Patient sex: F
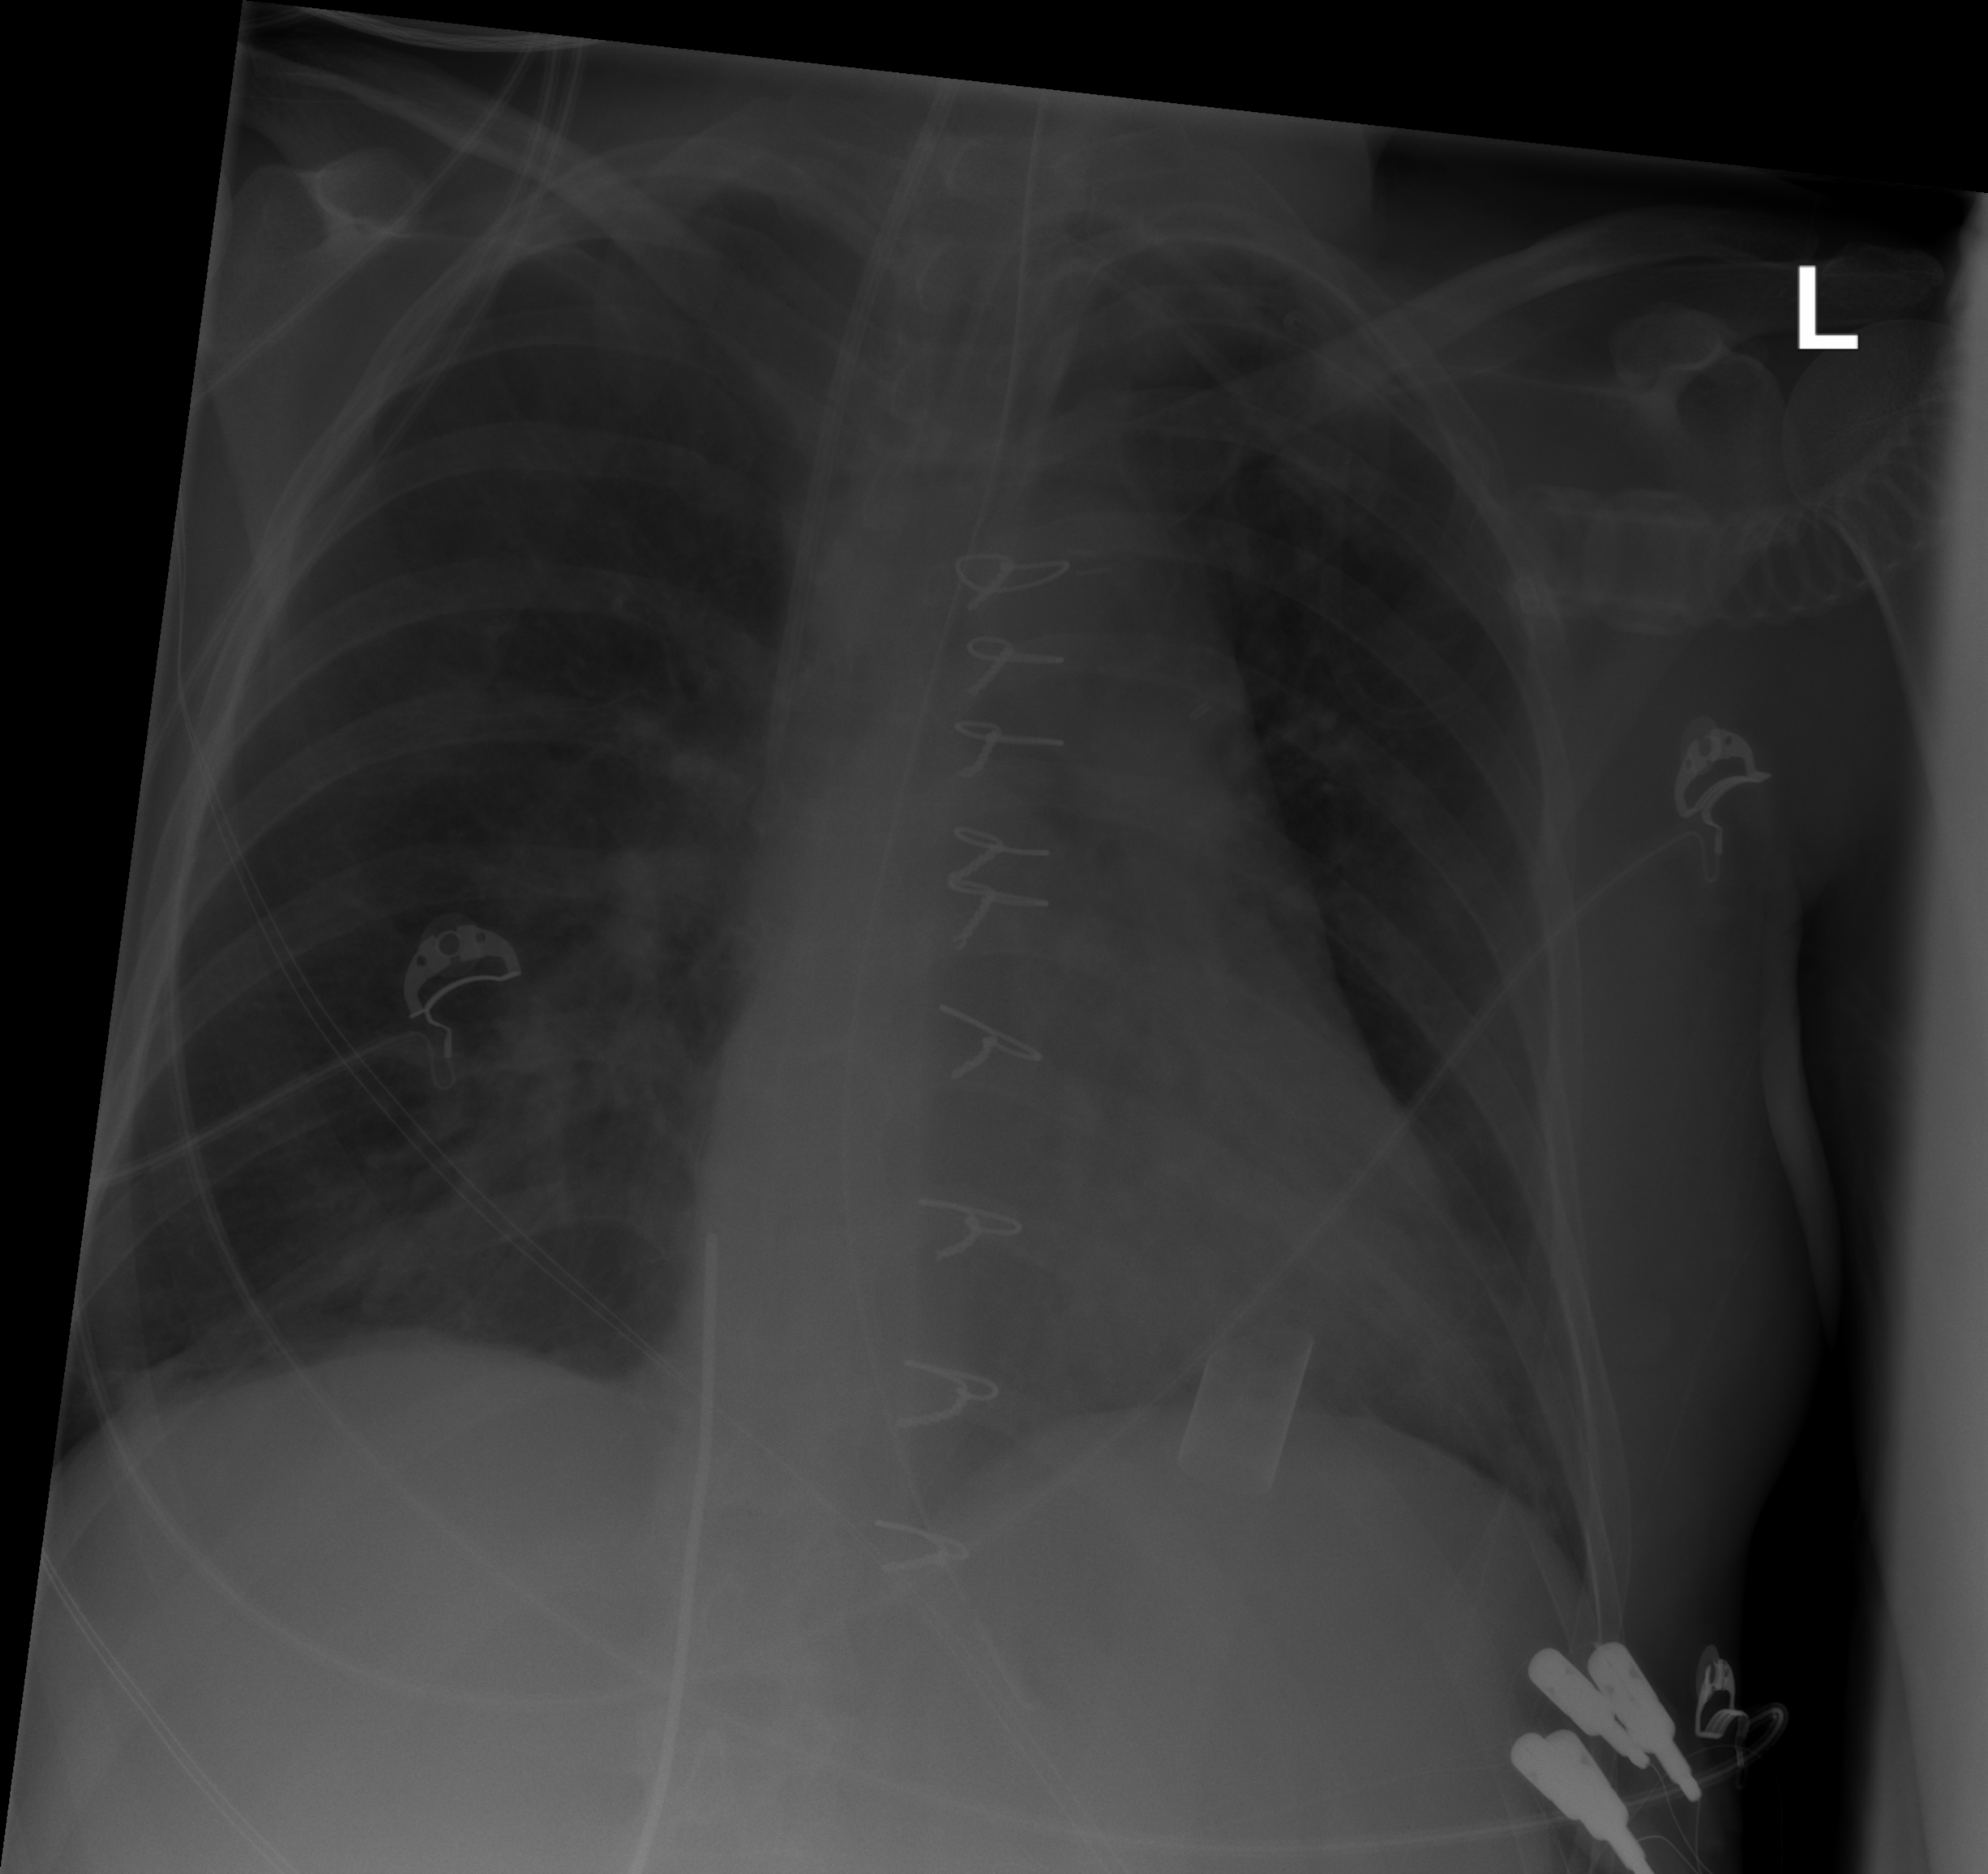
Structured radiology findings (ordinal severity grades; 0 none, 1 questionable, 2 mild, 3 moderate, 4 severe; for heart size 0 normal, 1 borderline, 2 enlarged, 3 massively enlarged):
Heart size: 1
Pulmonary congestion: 0
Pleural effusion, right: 0
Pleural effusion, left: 0
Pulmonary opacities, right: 2
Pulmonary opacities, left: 2
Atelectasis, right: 0
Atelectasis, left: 0